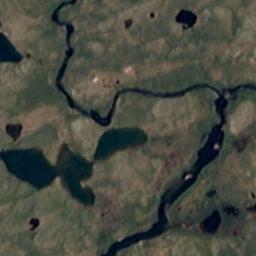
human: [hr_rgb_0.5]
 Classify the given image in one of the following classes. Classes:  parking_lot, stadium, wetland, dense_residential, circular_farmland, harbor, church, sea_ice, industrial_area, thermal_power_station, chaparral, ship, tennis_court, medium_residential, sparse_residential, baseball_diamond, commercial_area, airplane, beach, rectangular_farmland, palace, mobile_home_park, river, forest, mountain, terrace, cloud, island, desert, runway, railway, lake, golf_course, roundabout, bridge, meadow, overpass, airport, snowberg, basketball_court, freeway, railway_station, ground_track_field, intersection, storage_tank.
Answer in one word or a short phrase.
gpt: wetland